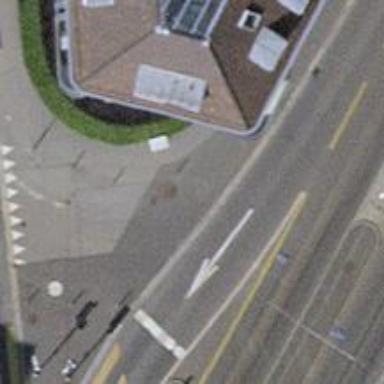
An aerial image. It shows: Unmarked crossing with traffic calming table on the road.